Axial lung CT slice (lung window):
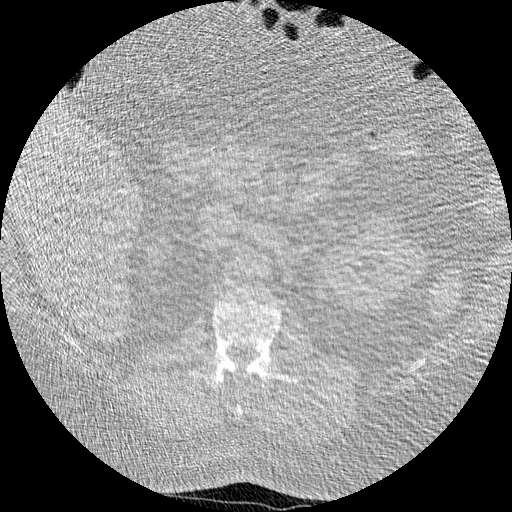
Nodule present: no